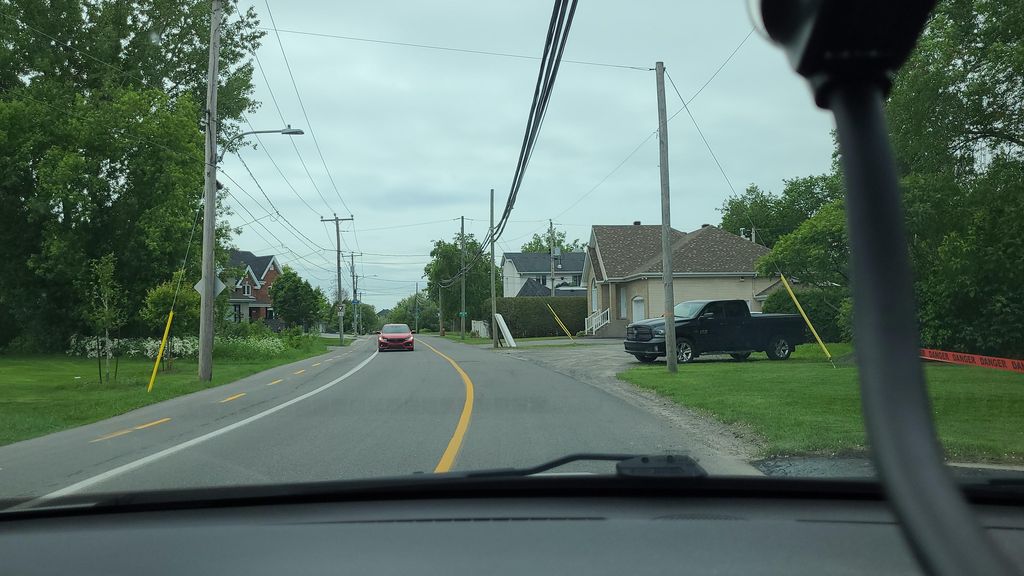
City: montreal